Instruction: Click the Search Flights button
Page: home
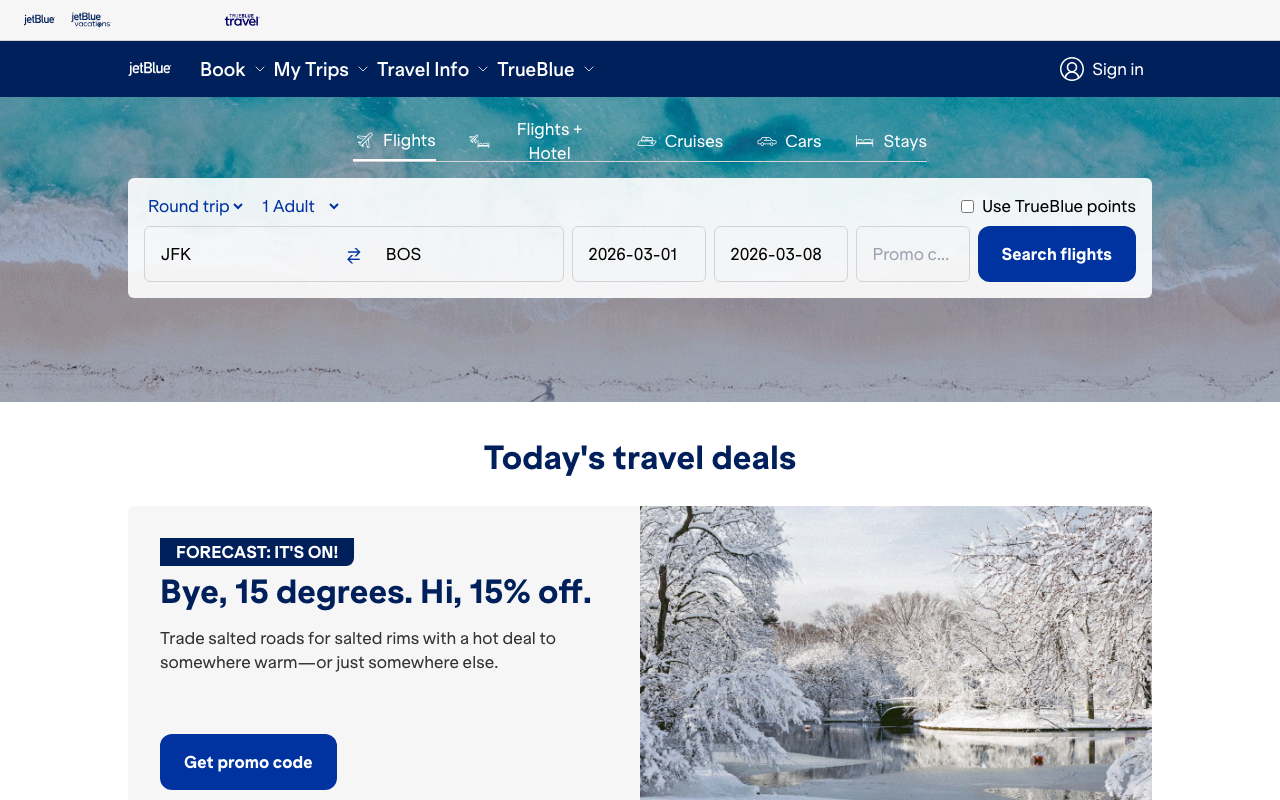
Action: click